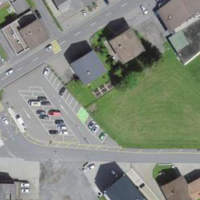
EUNIS habitat code: 54
Species observed at this site:
Clinopodium vulgare
Sambucus racemosa